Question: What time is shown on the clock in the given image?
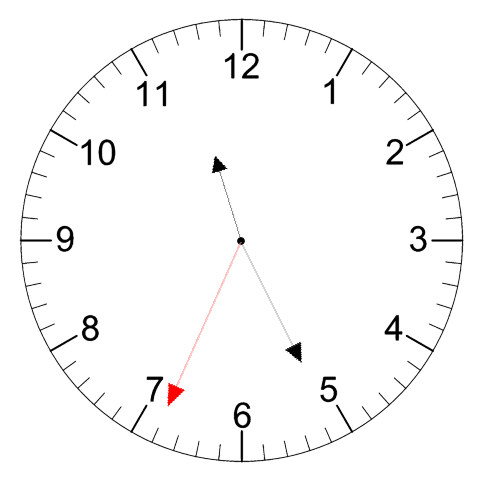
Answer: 11:25:34